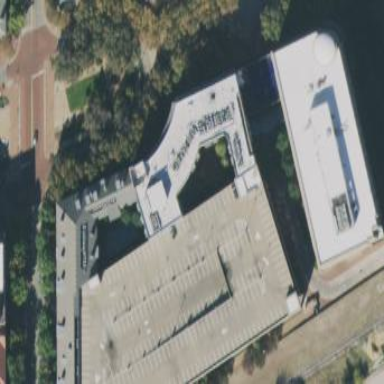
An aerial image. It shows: Multi-storey parking building.